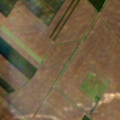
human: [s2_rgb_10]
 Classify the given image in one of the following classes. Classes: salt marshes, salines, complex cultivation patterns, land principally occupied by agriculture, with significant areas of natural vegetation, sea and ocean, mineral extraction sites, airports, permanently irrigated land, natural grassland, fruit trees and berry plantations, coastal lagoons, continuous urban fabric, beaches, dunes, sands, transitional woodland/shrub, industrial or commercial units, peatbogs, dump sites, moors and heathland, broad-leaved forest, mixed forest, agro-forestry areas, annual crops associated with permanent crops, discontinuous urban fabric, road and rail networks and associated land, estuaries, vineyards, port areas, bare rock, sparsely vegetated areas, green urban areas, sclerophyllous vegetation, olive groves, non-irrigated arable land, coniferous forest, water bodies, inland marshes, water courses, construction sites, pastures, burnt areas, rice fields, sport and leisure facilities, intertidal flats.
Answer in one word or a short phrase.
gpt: non-irrigated arable land